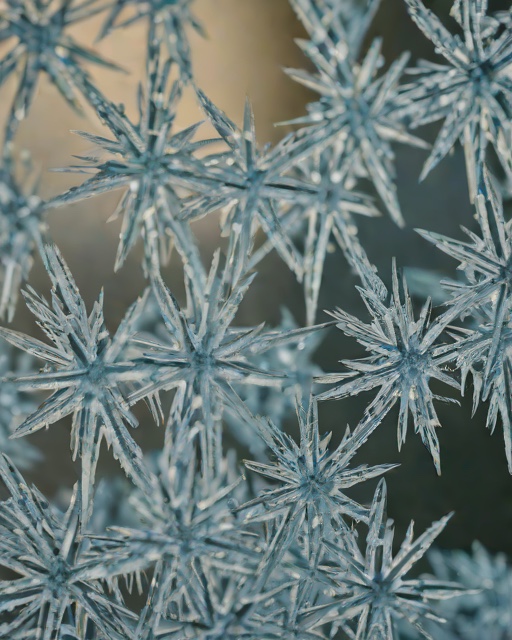
Category: Winter